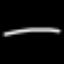
Label: line